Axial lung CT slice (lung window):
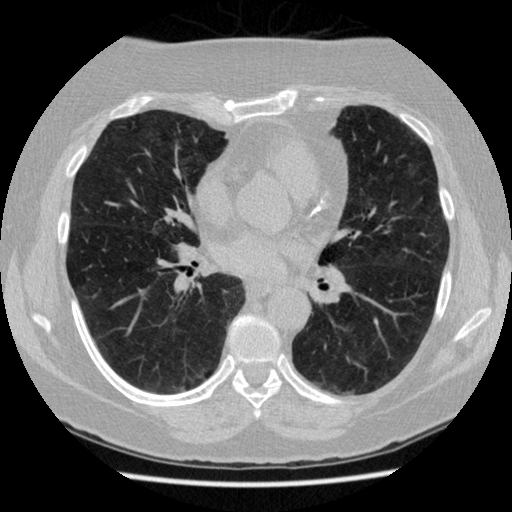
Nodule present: no